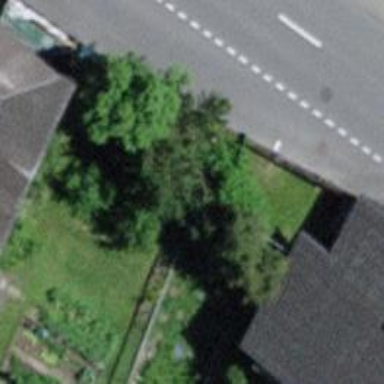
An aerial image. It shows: Bus stop along the road.